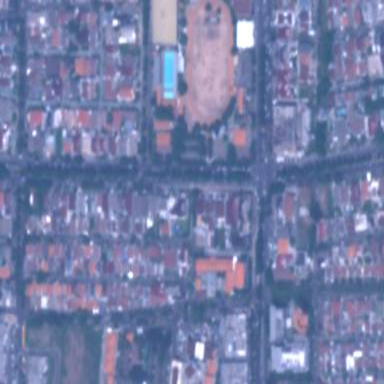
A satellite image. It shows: Residential area.